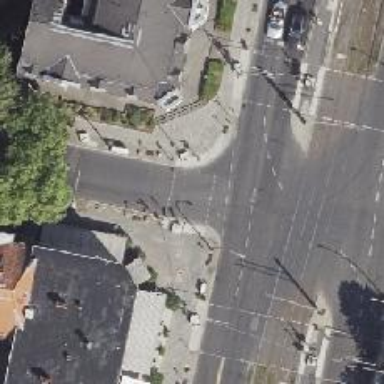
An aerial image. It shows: Footway crossing equipped with traffic signals.